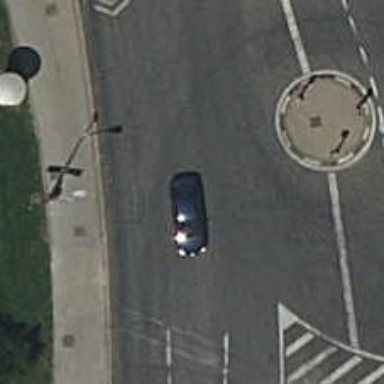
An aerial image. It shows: Circular junction on secondary road.